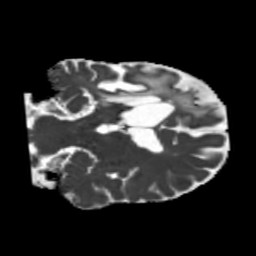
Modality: MD
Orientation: coronal
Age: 56
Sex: male
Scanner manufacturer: siemens
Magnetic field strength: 3 T
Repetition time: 5.25 s
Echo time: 0.08 s